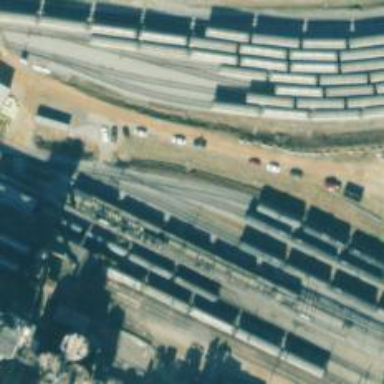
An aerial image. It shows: Railway spur service.